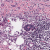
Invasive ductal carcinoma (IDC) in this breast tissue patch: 1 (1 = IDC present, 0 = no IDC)